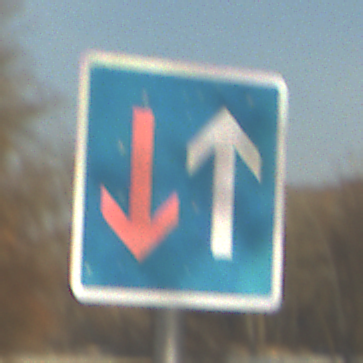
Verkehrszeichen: VorrangVorGegenverkehr
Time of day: MorningAfternoon
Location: Outdoor (Suburban)
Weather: PartlyCloudy
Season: NotSpecified
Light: Natural